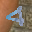
Label: 4